Aerial crown-view tile of a tropical tree (Barro Colorado Island, Panama), acquired 20241216:
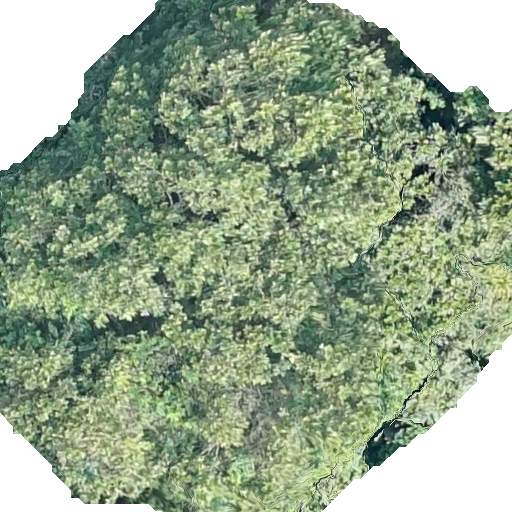
Species: Anacardium excelsum
GBIF accepted scientific name: Anacardium excelsum
Crown area: 377.342 m²